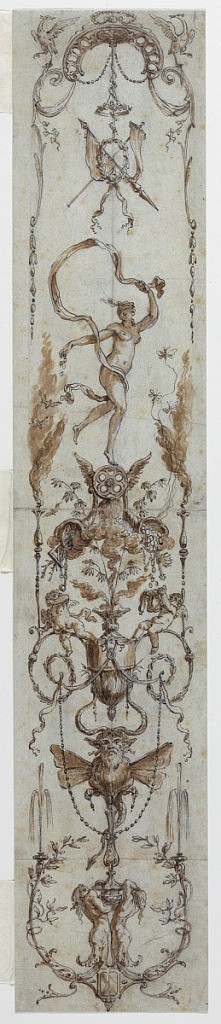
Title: Designs for Painted Panels
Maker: Claude-Louis Desrais, French, 1746–1816
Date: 1788–90
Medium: Pen and ink, brush and white gouache and sepia washes, black chalk on two pieces of off-white laid paper, joined
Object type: Drawing
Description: A candelabrum with two half figures carrying a vase upon which a fantastic bearded animal rests. Snakes growing from his head hold a censer upon which are two putti. Emerging from the wheel of fortune are two cornucopia with terrible and marvelous gifts. At top, a blindfolded nude woman with coins and a banner stands below a military trophy.